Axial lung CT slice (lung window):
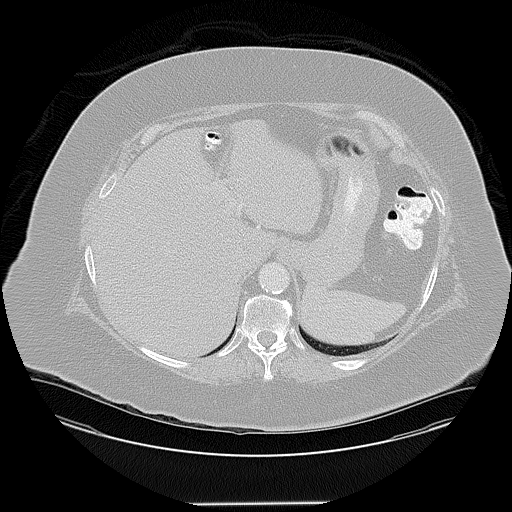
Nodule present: no